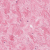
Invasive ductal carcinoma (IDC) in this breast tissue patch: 0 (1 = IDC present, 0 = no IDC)